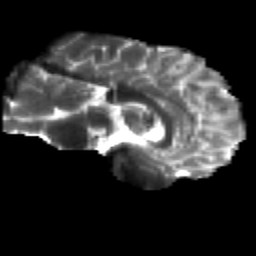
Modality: T2w
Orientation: sagittal
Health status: healthy
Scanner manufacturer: siemens
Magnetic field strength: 3 T
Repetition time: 12 s
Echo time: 0.092 s